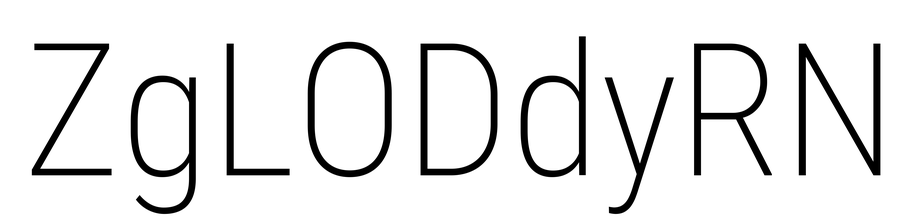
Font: Roboto_Condensed_ExtraLight